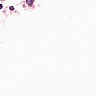
Metastatic tissue present: no